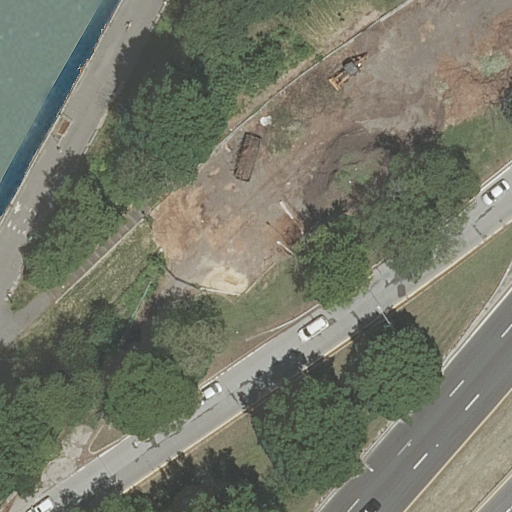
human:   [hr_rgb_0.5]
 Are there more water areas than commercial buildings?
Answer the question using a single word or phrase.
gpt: yes

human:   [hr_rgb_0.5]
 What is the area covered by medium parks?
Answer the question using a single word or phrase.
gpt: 0m2

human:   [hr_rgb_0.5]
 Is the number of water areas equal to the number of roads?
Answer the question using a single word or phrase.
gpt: no

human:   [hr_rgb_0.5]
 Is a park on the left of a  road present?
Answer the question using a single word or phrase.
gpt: no

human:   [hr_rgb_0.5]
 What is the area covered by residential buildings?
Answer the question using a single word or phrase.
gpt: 0m2

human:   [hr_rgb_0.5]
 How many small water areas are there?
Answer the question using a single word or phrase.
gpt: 0

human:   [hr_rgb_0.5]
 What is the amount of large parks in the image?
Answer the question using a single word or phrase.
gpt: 1

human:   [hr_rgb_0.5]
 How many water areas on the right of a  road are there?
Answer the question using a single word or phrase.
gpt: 0

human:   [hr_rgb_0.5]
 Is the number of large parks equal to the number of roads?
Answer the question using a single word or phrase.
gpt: no

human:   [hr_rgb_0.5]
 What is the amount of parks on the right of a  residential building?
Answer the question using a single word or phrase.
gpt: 0

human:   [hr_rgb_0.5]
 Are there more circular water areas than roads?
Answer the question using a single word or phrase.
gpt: no

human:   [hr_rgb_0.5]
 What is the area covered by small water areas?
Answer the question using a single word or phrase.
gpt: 0m2

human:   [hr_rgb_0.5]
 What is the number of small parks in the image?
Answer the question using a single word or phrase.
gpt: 0

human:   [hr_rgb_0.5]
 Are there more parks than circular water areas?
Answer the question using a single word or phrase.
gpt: yes

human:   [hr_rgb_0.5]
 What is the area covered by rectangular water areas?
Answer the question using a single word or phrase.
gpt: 483m2

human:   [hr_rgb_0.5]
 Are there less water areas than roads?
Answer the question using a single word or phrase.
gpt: yes

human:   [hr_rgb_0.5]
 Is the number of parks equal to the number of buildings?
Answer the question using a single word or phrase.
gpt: no

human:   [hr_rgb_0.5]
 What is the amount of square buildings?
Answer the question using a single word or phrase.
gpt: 0

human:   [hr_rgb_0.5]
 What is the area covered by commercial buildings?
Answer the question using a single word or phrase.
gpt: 0m2

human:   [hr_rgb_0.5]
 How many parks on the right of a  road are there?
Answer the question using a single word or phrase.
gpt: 1

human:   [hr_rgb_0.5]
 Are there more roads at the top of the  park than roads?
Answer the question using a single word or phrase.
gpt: no

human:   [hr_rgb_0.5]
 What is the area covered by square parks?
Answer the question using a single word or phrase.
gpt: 0m2

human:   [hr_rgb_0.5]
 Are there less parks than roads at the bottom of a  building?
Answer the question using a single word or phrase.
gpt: no

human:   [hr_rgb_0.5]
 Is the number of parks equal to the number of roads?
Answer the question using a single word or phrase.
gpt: no

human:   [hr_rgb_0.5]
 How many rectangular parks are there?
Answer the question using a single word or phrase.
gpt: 0

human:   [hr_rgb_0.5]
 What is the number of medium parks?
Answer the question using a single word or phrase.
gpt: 0

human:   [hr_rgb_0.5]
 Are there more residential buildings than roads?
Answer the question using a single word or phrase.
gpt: no

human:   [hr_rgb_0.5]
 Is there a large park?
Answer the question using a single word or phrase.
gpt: yes

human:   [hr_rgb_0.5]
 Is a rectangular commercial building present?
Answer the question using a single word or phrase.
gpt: no

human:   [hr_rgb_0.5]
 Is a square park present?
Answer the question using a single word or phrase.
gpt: no

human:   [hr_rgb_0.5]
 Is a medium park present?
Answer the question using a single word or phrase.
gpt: no

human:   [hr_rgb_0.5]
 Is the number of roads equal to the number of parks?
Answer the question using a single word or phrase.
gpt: no

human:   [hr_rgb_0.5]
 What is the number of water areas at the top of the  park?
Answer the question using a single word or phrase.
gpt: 0

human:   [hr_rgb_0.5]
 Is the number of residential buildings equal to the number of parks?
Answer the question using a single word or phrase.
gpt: no

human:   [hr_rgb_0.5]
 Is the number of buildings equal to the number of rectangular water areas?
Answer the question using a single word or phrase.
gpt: no

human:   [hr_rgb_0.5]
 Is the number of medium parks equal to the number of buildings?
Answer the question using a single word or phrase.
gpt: yes